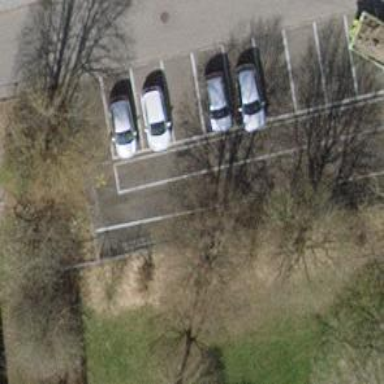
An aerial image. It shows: Bicycle parking area with wall loops.